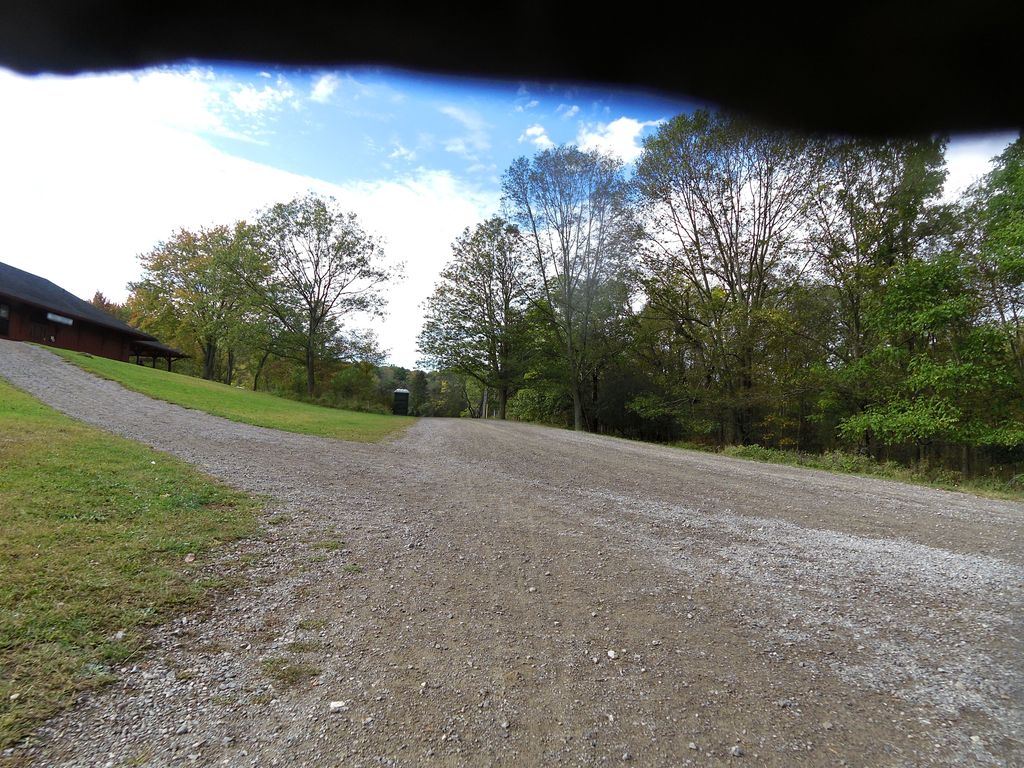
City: hamilton